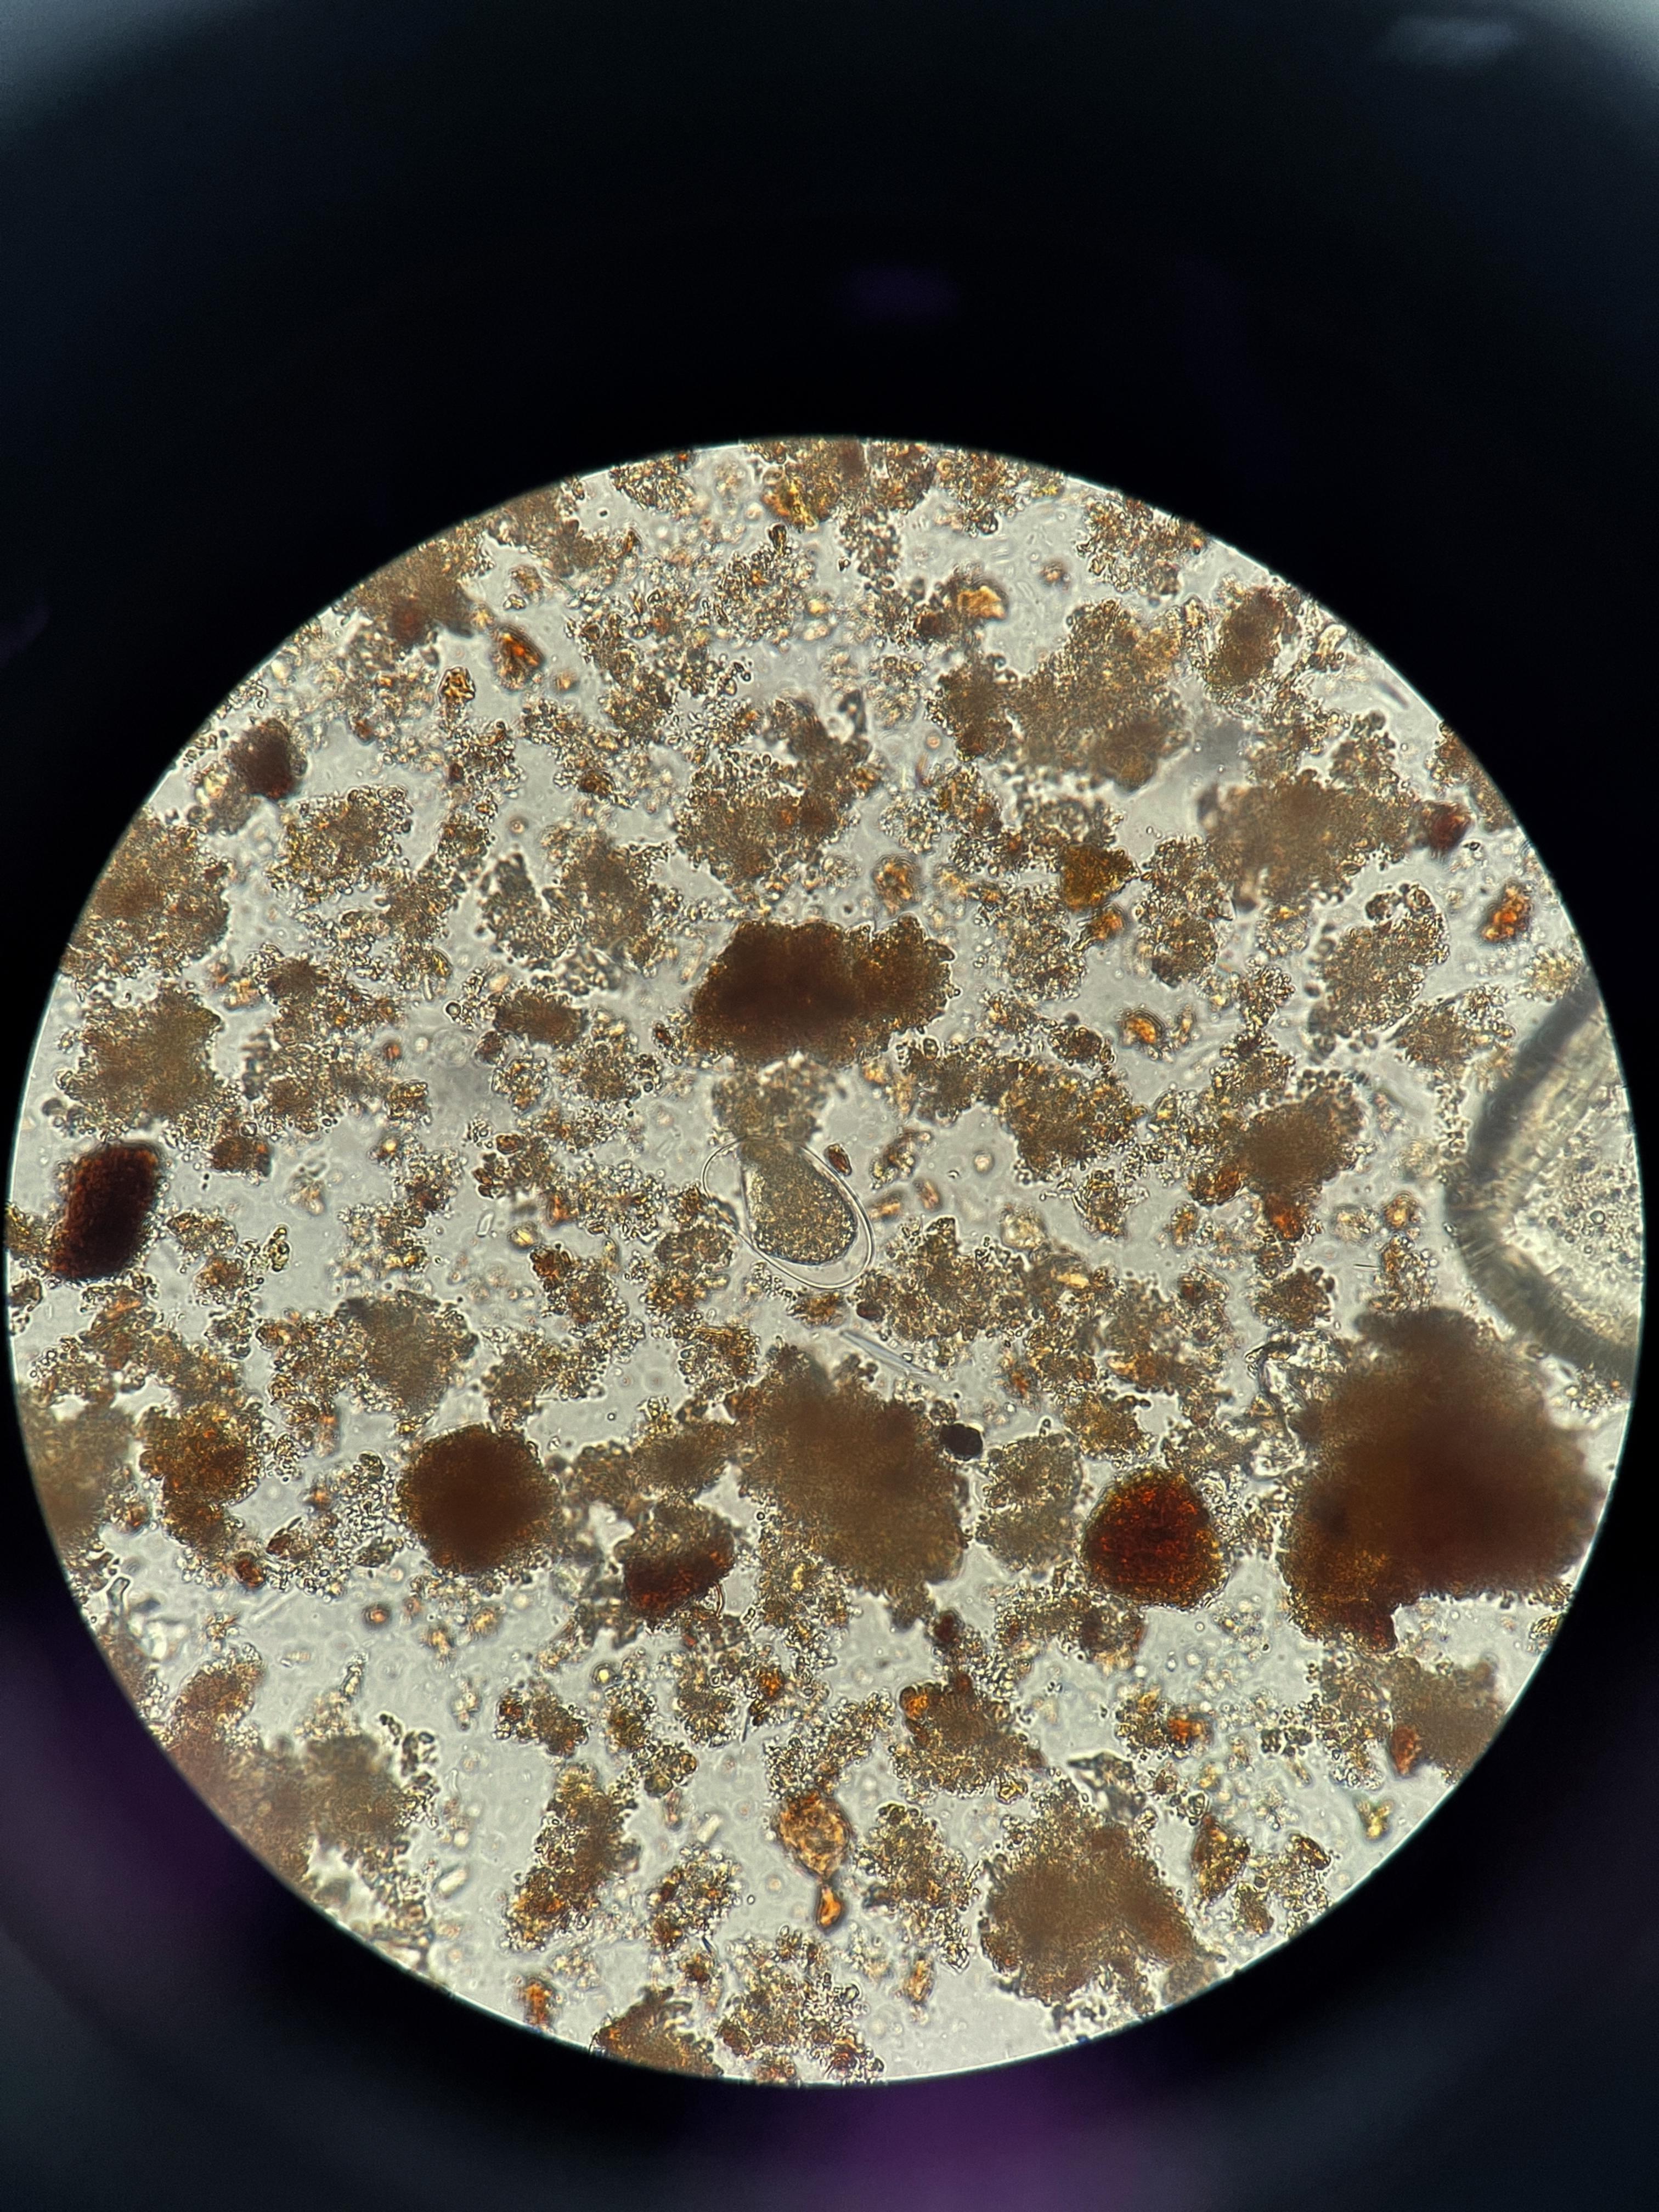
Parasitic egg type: Hookworm egg